Question: How to create patterns like these:

<URL>
<URL>
From a single image in PHP with GD?
I've tried a lot but I think it can be done easier.
My thoughts:
Fill with imagefilledrectangle for one line. For the second line fill it with a margin left and right (for my first example). Next cut the image in two pieces and fill the margins with it and repeat this for each line.
I hope someone can help me out :)
Thanks!
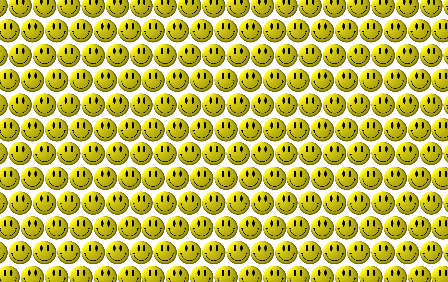
Answer: Sorry for my late respons, meanwhile I've used Imagick for this, with the follow effects:
'''
<?php
$output_h = 500;
$output_w = 500;
$image_size = 100;
$src = 'input.jpg';
$output = 'output.jpg';
//Centering
exec('convert '.$src.' -resize '.$image_size.' -background white -gravity center -extent '.$output_w.'x'.$output_h.' '.$outfile);
//Mirror
exec('convert '.$src.' -resize '.$image_size.' \( -clone 0 -flip \) -append -write mpr:sometile +delete -size '.$output_w.'x'.$output_h.' tile:mpr:sometile '.$outfile);
//Half drop vertical
exec('convert '.$src.' -resize '.$image_size.' -format "%[fx:round(h/2)]" info:',$result);
exec('convert '.$src.' -resize '.$image_size.' \( -clone 0 -roll +0+'.$result[0].' \) +append -write mpr:sometile +delete -size '.$output_w.'x'.$output_h.' tile:mpr:sometile '.$outfile);
//Half drop horizontal
exec('convert '.$src.' -resize '.$image_size.' -format "%[fx:round(w/2)]" info:',$result);
exec('convert '.$src.' -resize '.$image_size.' \( -clone 0 -roll -'.$result[0].'-0 \) -append -write mpr:sometile +delete -size '.$output_w.'x'.$output_h.' tile:mpr:sometile '.$outfile);
//Fill
exec('convert '.$src.' -resize '.$image_size.' +append -write mpr:sometile +delete -size '.$output_w.'x'.$output_h.' tile:mpr:sometile '.$outfile);
?>
'''